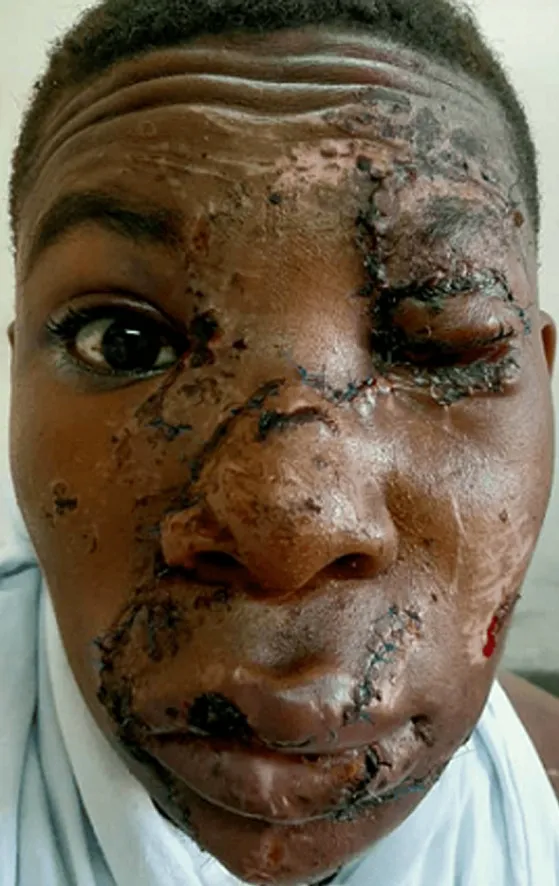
healing wounds with sutures in position after the single-stage primary repair.
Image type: medical_photograph (other_medical_photograph)